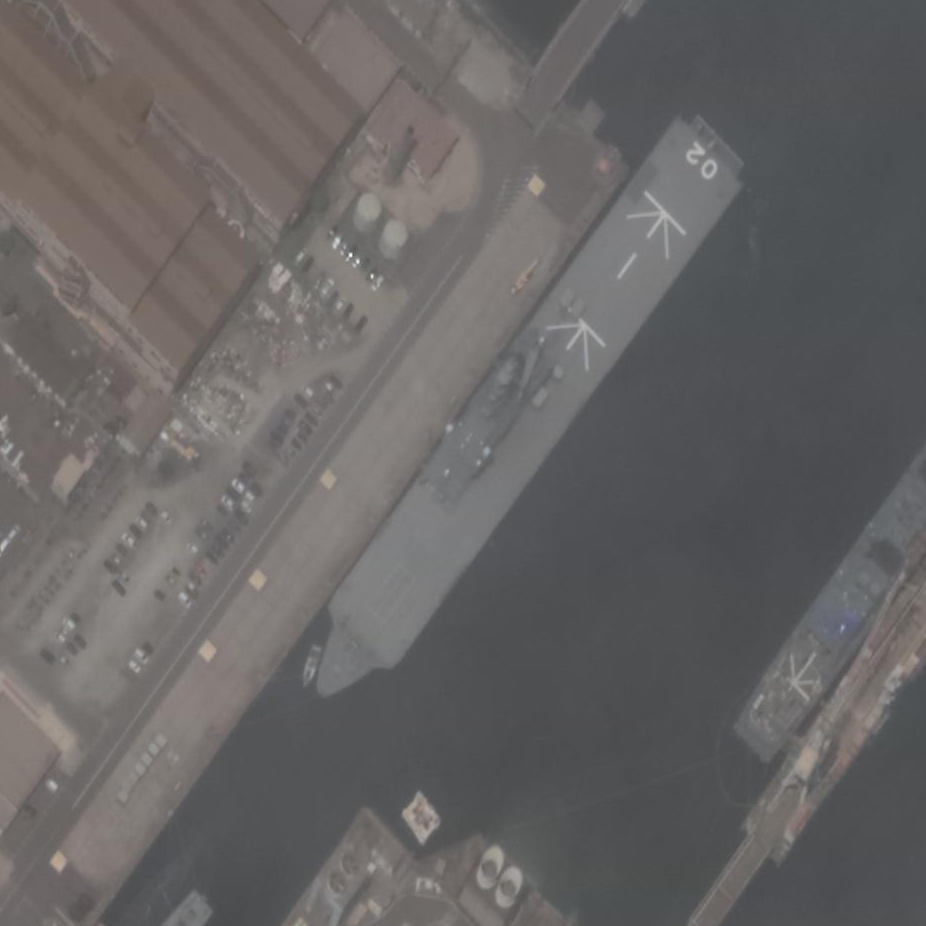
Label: Osumi-class_landing_ship